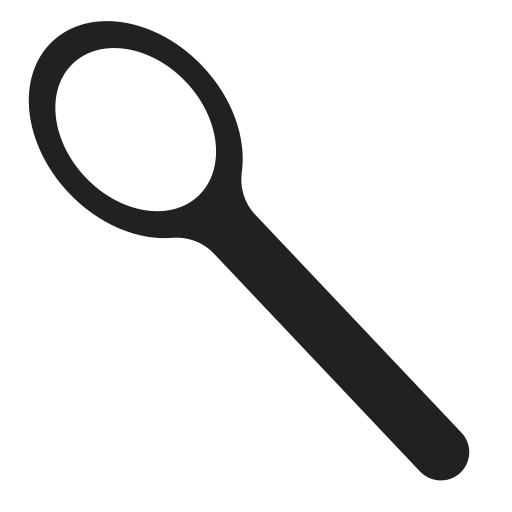
spoon high contrast